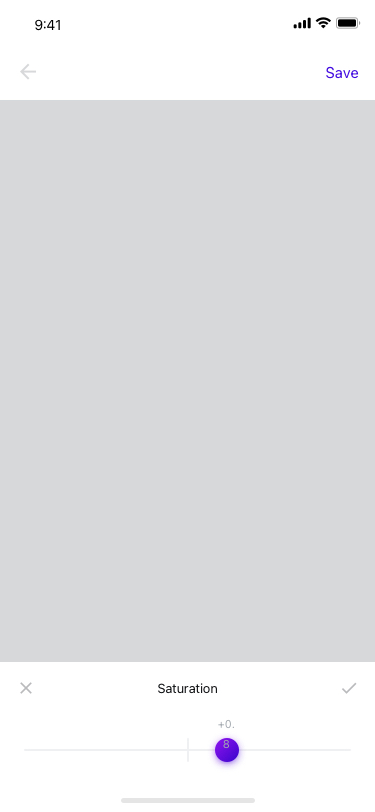
Text in this UI design:
Saturation
+0.8
Save